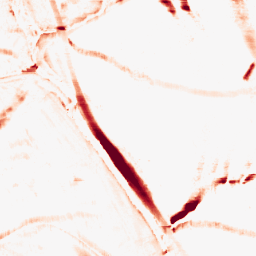
Category: morphological
Decomposition family: morphological_rect
Decomposition parameters: operation: opening
width: 20
height: 10
Upsampling method: linear_exact
Upsampling parameters: scale: 8
Upsampling scale: 8